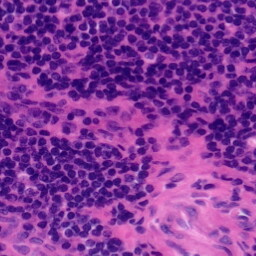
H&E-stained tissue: Tonsil